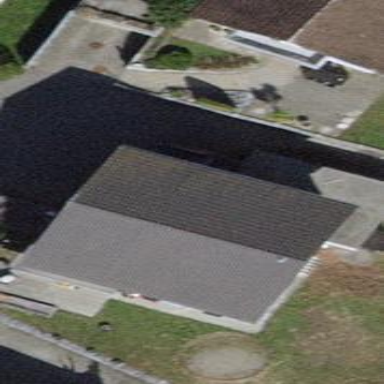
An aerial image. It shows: Garage building.